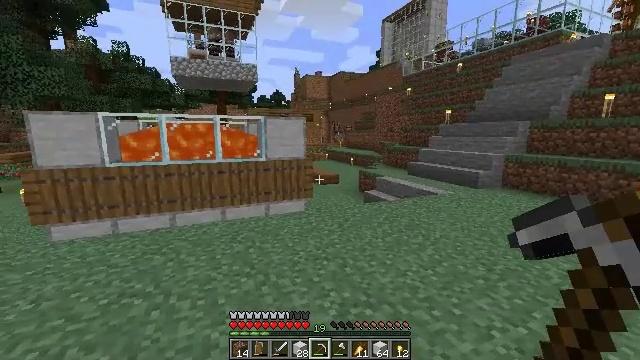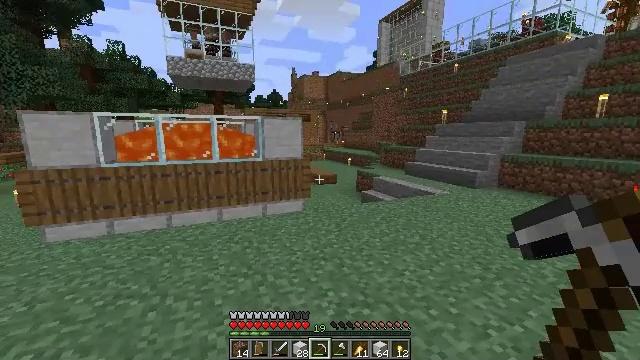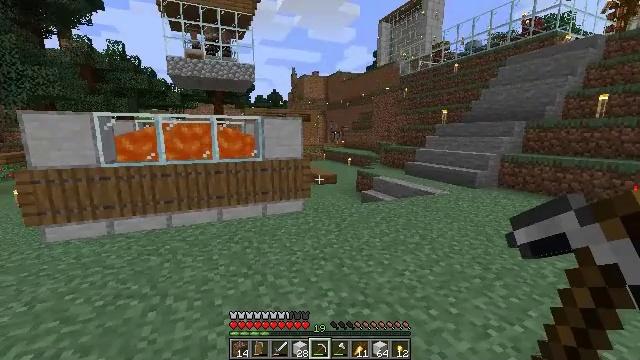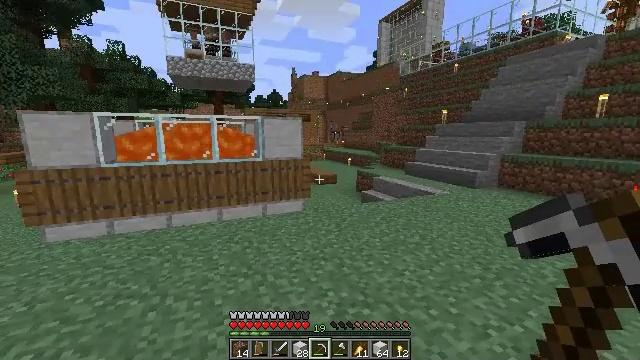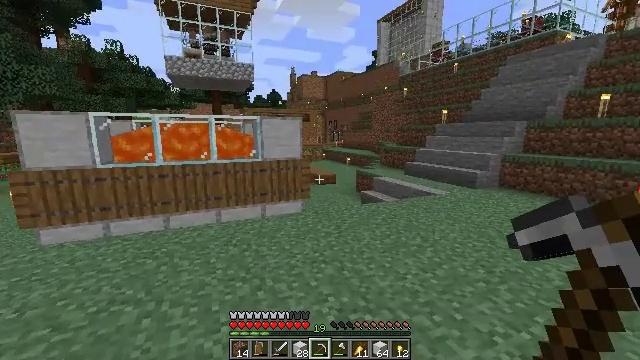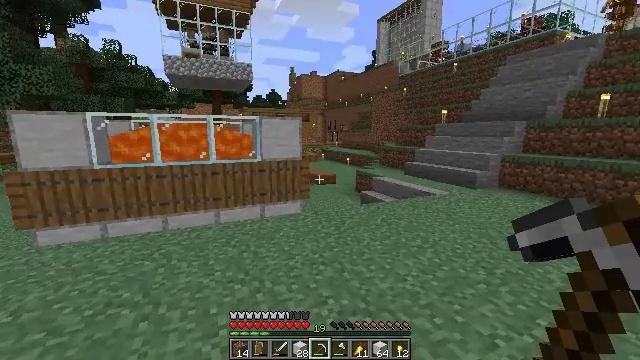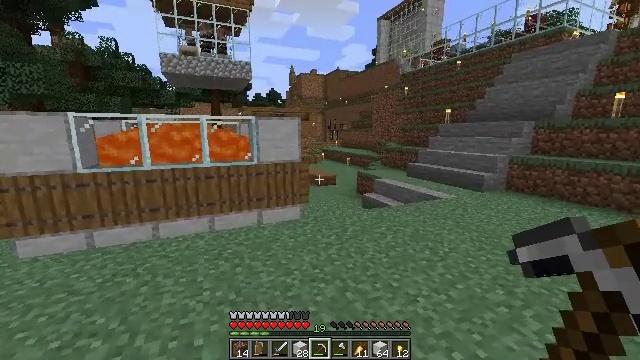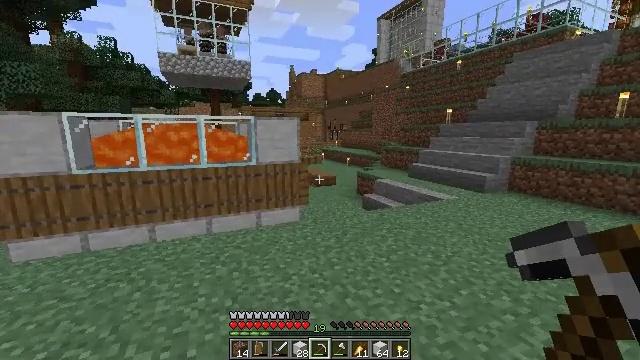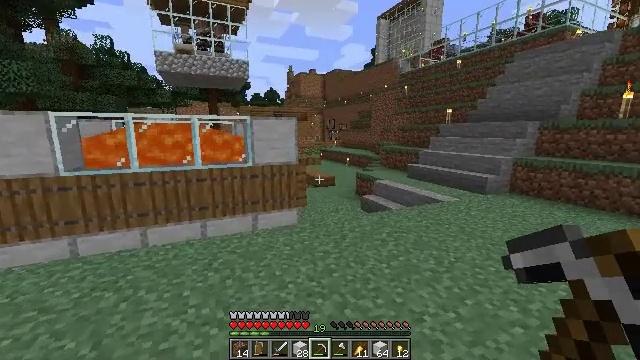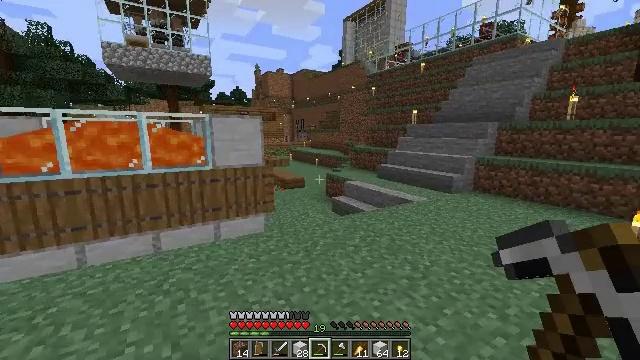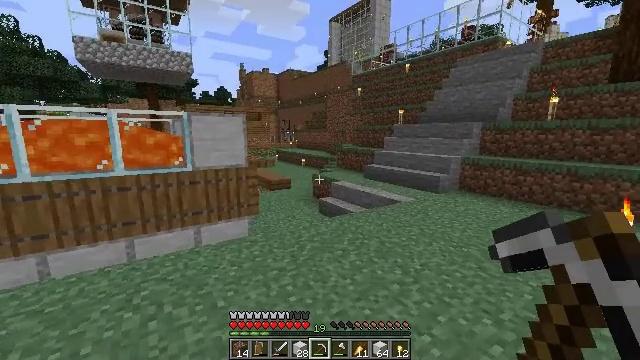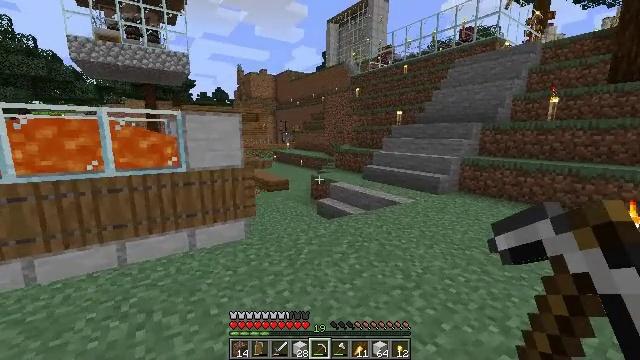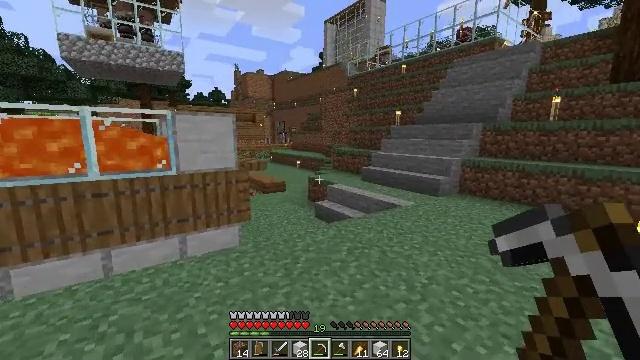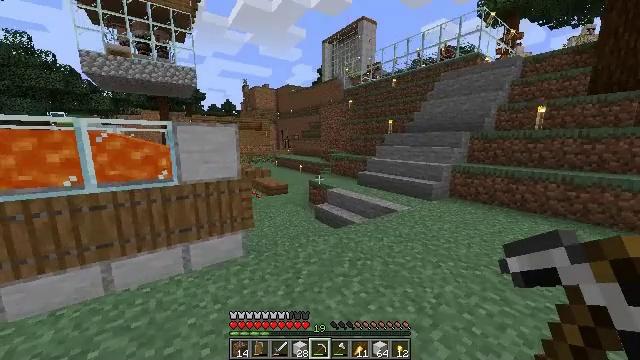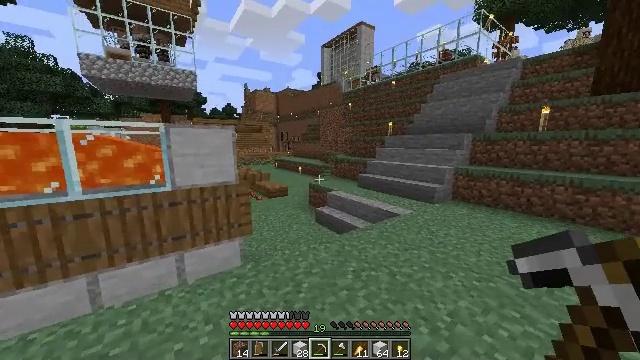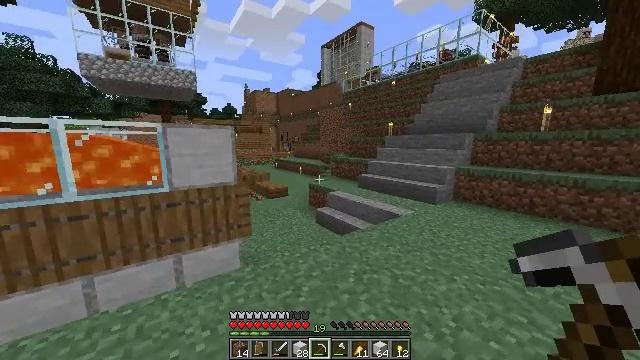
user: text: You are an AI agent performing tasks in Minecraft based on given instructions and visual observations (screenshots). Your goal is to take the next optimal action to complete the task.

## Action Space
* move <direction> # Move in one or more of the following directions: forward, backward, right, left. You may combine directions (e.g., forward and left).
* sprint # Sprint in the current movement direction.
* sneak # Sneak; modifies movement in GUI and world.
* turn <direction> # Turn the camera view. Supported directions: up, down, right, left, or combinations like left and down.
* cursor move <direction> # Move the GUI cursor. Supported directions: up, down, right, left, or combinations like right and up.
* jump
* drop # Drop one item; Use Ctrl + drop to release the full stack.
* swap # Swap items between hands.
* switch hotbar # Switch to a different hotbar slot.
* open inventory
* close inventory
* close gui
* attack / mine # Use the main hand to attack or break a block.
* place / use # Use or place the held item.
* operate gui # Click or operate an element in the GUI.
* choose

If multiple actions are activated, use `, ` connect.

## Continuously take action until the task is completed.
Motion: motion action
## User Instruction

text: Make an iron block at the crafting table.
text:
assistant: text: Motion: no_op
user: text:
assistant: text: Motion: no_op
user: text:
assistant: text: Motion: no_op
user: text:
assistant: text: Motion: move forward
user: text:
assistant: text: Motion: move forward
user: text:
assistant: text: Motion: move forward
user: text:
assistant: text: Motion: move forward
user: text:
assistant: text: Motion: move forward
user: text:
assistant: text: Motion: move forward, turn right
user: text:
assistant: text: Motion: move forward, turn right
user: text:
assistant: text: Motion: move forward, sprint
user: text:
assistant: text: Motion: move forward, sprint
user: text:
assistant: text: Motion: move forward, sprint
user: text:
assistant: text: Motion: move forward, sprint
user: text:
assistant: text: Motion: move forward, sprint
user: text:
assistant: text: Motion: move forward
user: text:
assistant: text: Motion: move forward
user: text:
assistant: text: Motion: move forward
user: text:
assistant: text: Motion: move forward, sprint
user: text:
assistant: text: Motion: move forward, sprint
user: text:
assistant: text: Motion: move forward, sprint
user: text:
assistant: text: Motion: move forward, sprint
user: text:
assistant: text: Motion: move forward, sprint
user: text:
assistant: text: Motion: move forward, sprint
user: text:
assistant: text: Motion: move forward
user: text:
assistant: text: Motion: move forward
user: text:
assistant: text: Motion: move forward, turn left and down
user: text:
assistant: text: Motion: move forward, turn left and down
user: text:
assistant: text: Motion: move forward, turn left and down
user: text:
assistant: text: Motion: move forward